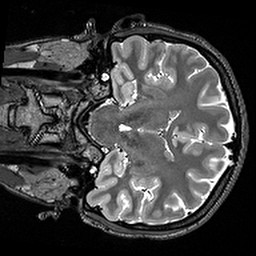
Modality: T2w
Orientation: coronal
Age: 20
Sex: female
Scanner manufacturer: siemens
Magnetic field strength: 3 T
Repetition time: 3.2 s
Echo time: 0.567 s